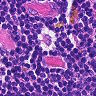
Metastatic tissue present: no